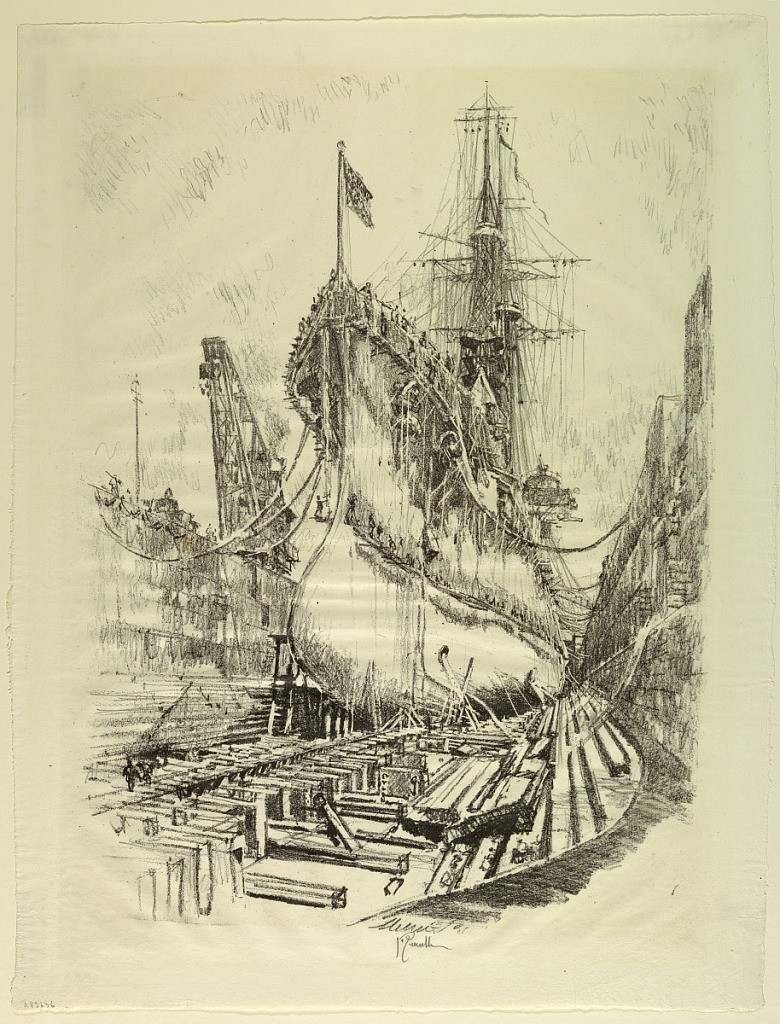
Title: In the Dry Dock
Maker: Joseph Pennell, American, active England, 1857–1926
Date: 1917
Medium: Lithograph on paper
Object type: Print
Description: A warship is seen in dry dock.